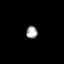
Tissue: lung
Cell type: Fibroblasts
Senescence score: 0.5624
Nuclear area (px): 139
Mean DAPI intensity: 161.964